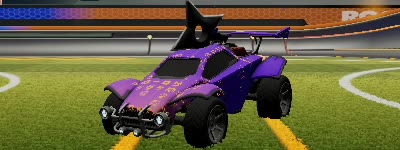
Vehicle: octane